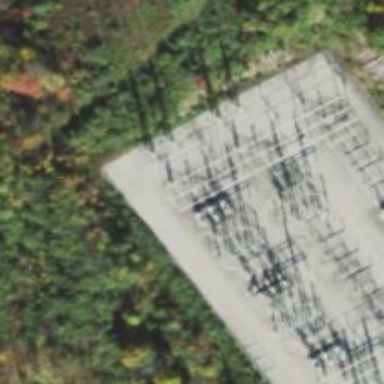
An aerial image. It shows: Switch for power supply.